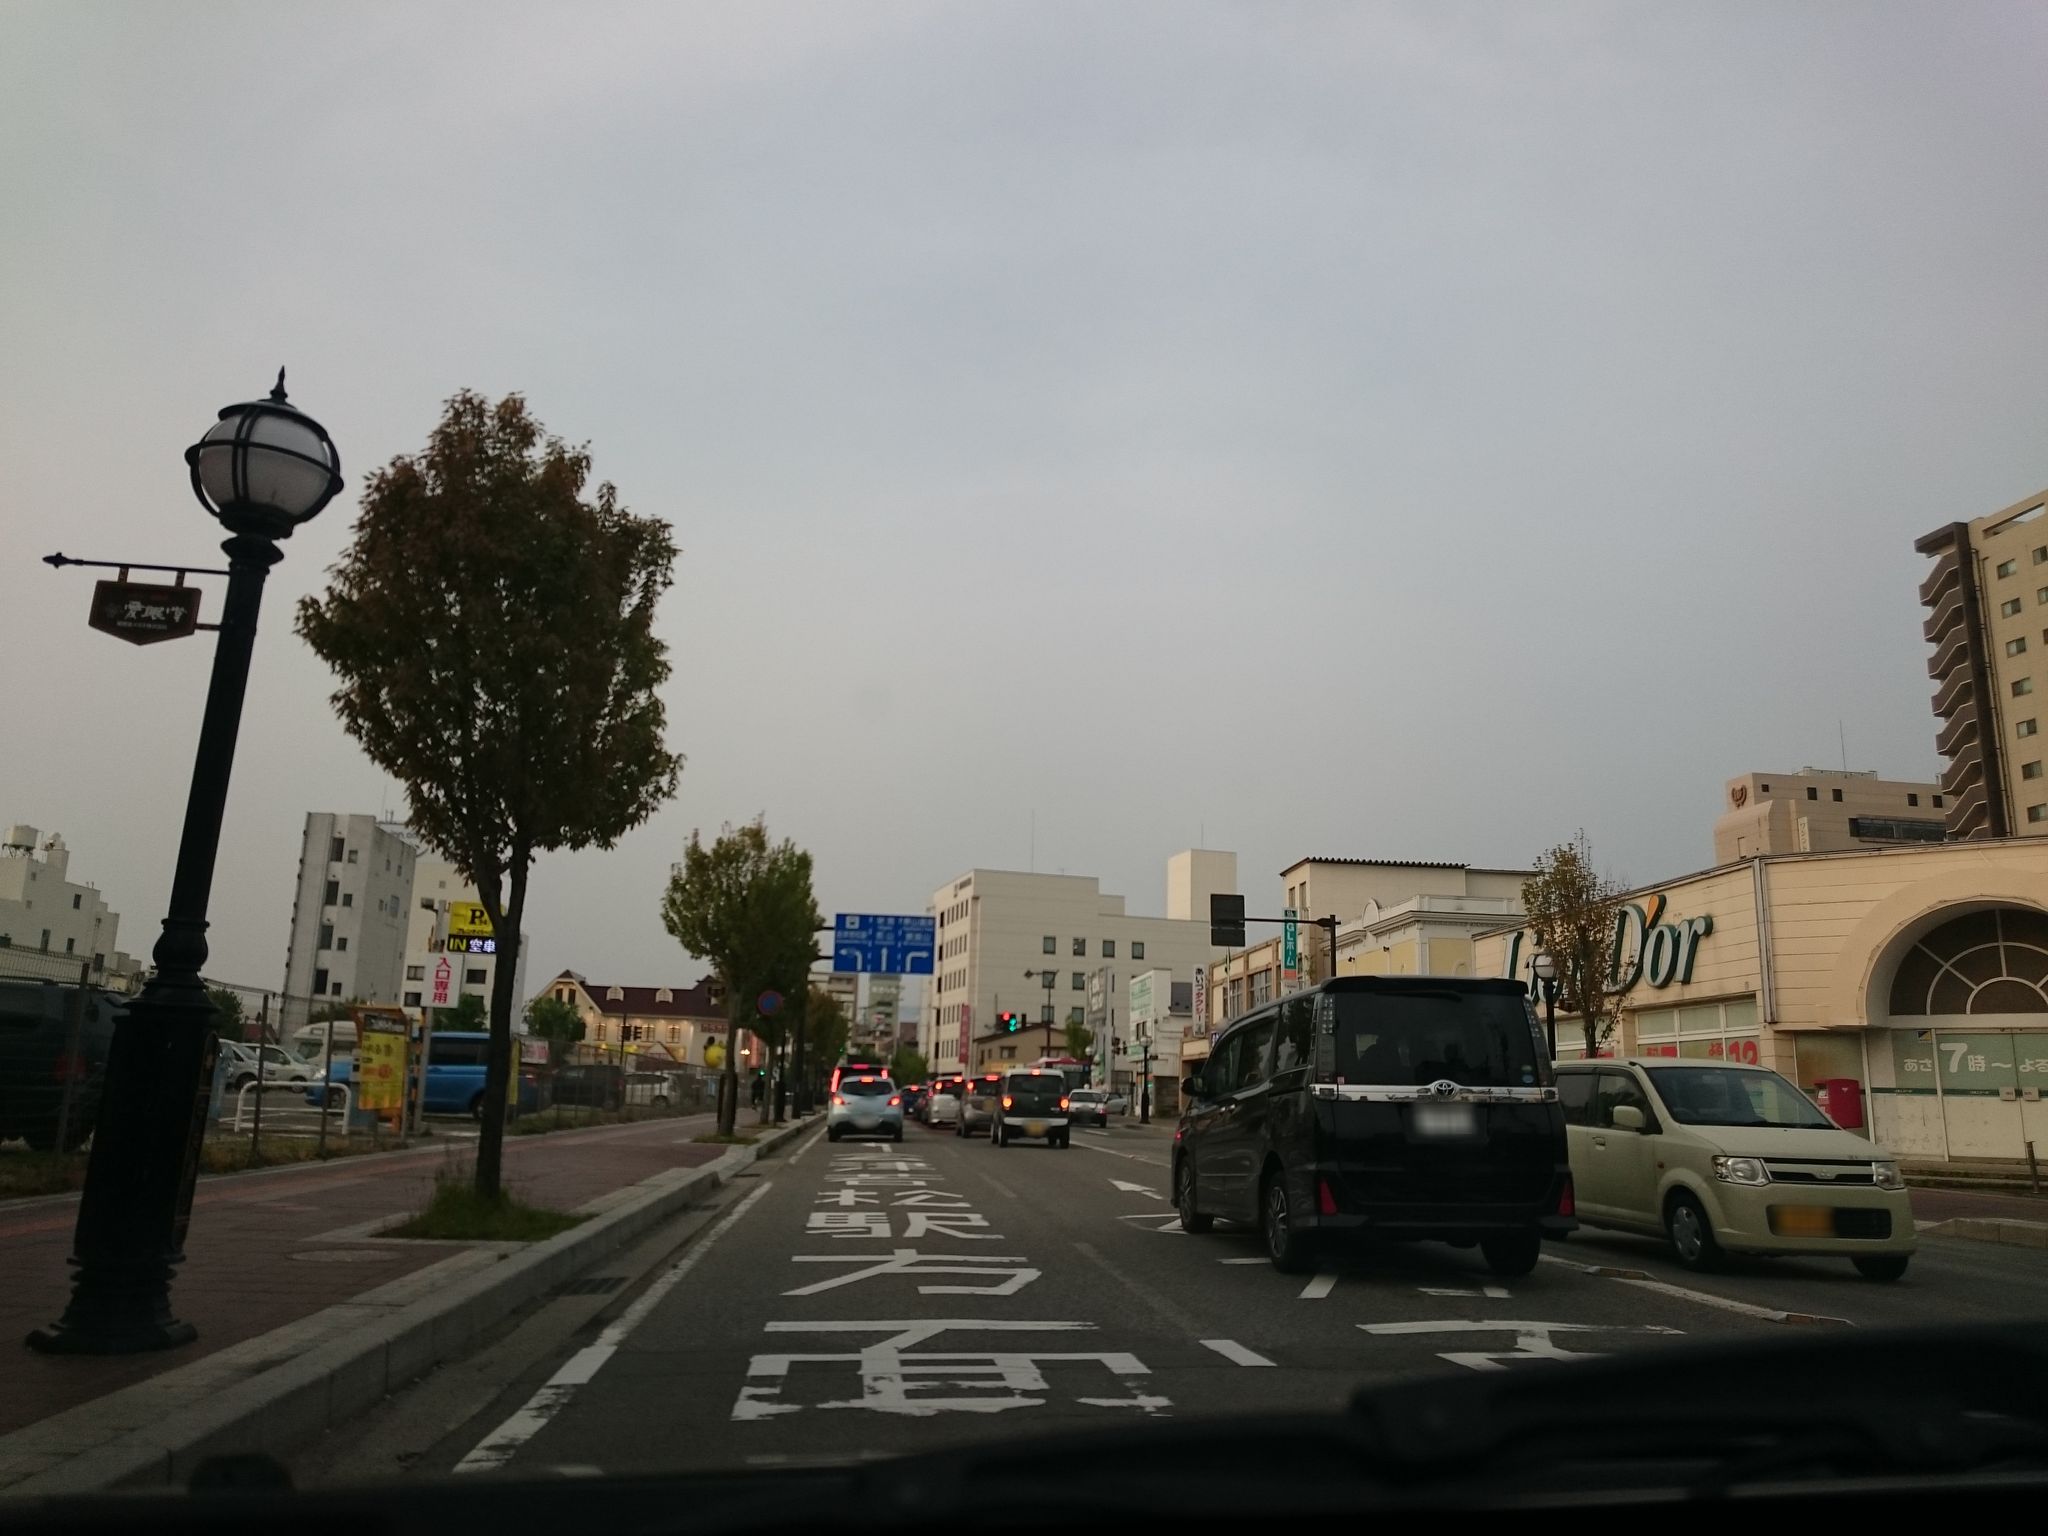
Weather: clear
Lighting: day
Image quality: good
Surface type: driving surface
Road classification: footway
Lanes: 2.0
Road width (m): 3.5
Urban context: urban centre
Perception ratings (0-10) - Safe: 1.69, Lively: 8.88, Beautiful: 7, Boring: 2.8, Depressing: 7.13, Wealthy: 5.89